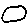
Label: circle